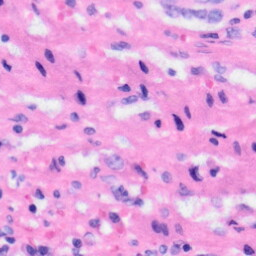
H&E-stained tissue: Liver